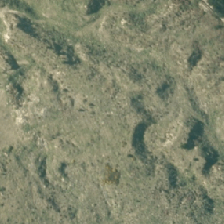
Land cover: harvested_forest